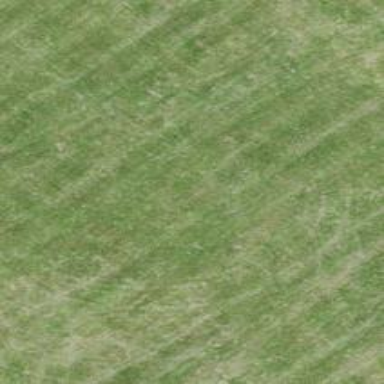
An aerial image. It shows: Path covered with grass.